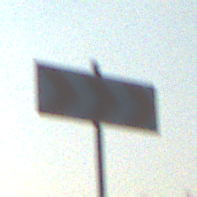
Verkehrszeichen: RichtungstafelnInKurvenGrossLinks
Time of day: SunriseSunset
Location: Outdoor (Urban)
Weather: Clear
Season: NotSpecified
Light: Natural